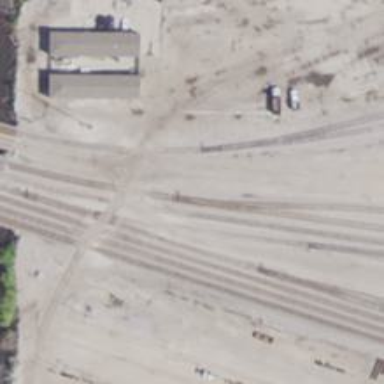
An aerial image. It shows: Level crossing along the railway.